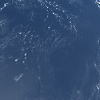
Label: water